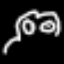
Label: frog